Question: I am getting an method not allowed error while submitting a select box.
I am sending file url and array from view. I printed these values from controller it works fine but when trying to insert into db I am getting an error MethodNotAllowedHttpException. The Routes are working fine if I use dd( $excelData) i am getting the data.

'''
public function uploadExcelData(Request $request)
{
$url = request('link');
$array = request('index');
print_r($array);
echo $url;
$excelData = (Excel::load($url))->get();
if(!empty($excelData) && $excelData->count()){
foreach ($excelData->toArray() as $key => $value) {
if(!empty($value)){
$insert[] = ['JobTitle' => $value[$array[0]], 'Skills' => $value[$array[1]],
'Package'=>$value[$array[2]],"Location"=>$value[$array[3]]];
}
}
if(!empty($insert)){
Jobposting::insert($insert);
return back();
}else{
echo "empty";
}
}
}
'''
This is the blade file
'''
<?php
//print_r($excelHeaders);
// print_r($dbHeaders);
// @dd($excelData);
//echo $url; onsubmit="return insertOrder();"
?>
<form action="{{ URL::to('uploadExcelFile') }}" class="form-horizontal" method="POST" onsubmit="return insertOrder();">
{{ csrf_field() }}
<table>
@for ($i=1; $i < sizeof($dbHeaders); $i++)
<tr>
<td> <input type="text" name="" value="{{$dbHeaders[$i]}}" disabled="disabled" class="droptargetinputs inputfields">
<!-- <input type="hidden" name="{{$dbHeaders[$i]}}" id="{{$dbHeaders[$i]}}" value=""> -->
</td>
<td>
<select class="order">
<option>Select</option>
@for ($j=1; $j < sizeof($excelHeaders); $j++)
<option value="{{ $excelHeaders[$j]}}">{{ $excelHeaders[$j]}}</option>
@endfor
</select>
<input type="hidden" name="link" value="{{$url}}">
</td>
</tr>
@endfor
<tr><td><input type="submit" name="submit" value="click"></td><td><!-- <input type="button" name="submit"
onclick="insertOrder()" value="mapping"> --></tb></tr>
</table>
<div id="hidden"></div>
</form>
<script type="text/javascript">
function insertOrder(){
var table = document.getElementsByClassName("order");
var array = Array();
for(i=0; i<table.length; i++){
// array[i] = table[i].value;
// alert(array);
var hide = document.createElement("INPUT");
hide.type ="hidden";
hide.value = table[i].value;
hide.name = "index[]";
var attach = document.getElementById('hidden');
attach.appendChild(hide);
}
}
</script>
</body>
'''
My Routes:
Route::get('uploadHome','ExcelController@showUpload');
Route::POST('importExcelFile', 'ExcelController@importExcel');
/*Route::match(['get', 'post'],'uploadExcelFile', 'ExcelController@uploadExcelData');
*/
Route::POST('uploadExcelFile', 'ExcelController@uploadExcelData');
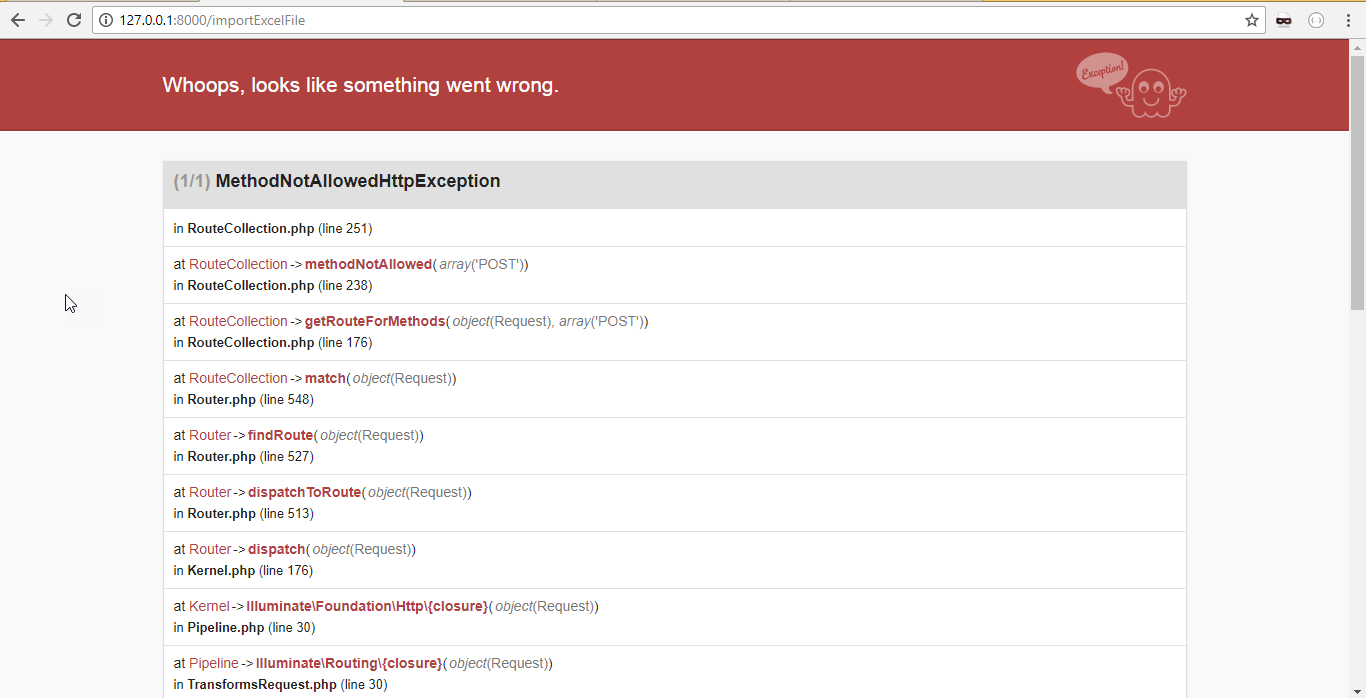
Answer: Assuming you double checked this:
> The Routes are working fine if i use dd( $excelData) i am getting the data.
I think the problem may be here:
'''
return back();
'''
I think there is a mess in your route verbs somewhere. So you could try to redirect like this:
'''
return redirect('/my-route-that-works');
'''
If this still does not work, you should post your routes file too because in this case, I think your routes are not "working fine".
Reading your comment and your update, it seems you wrote 'Route::POST' in uppercase, that's not the right way. Try replacing:
'''
Route::POST
'''
By:
'''
Route::post
'''